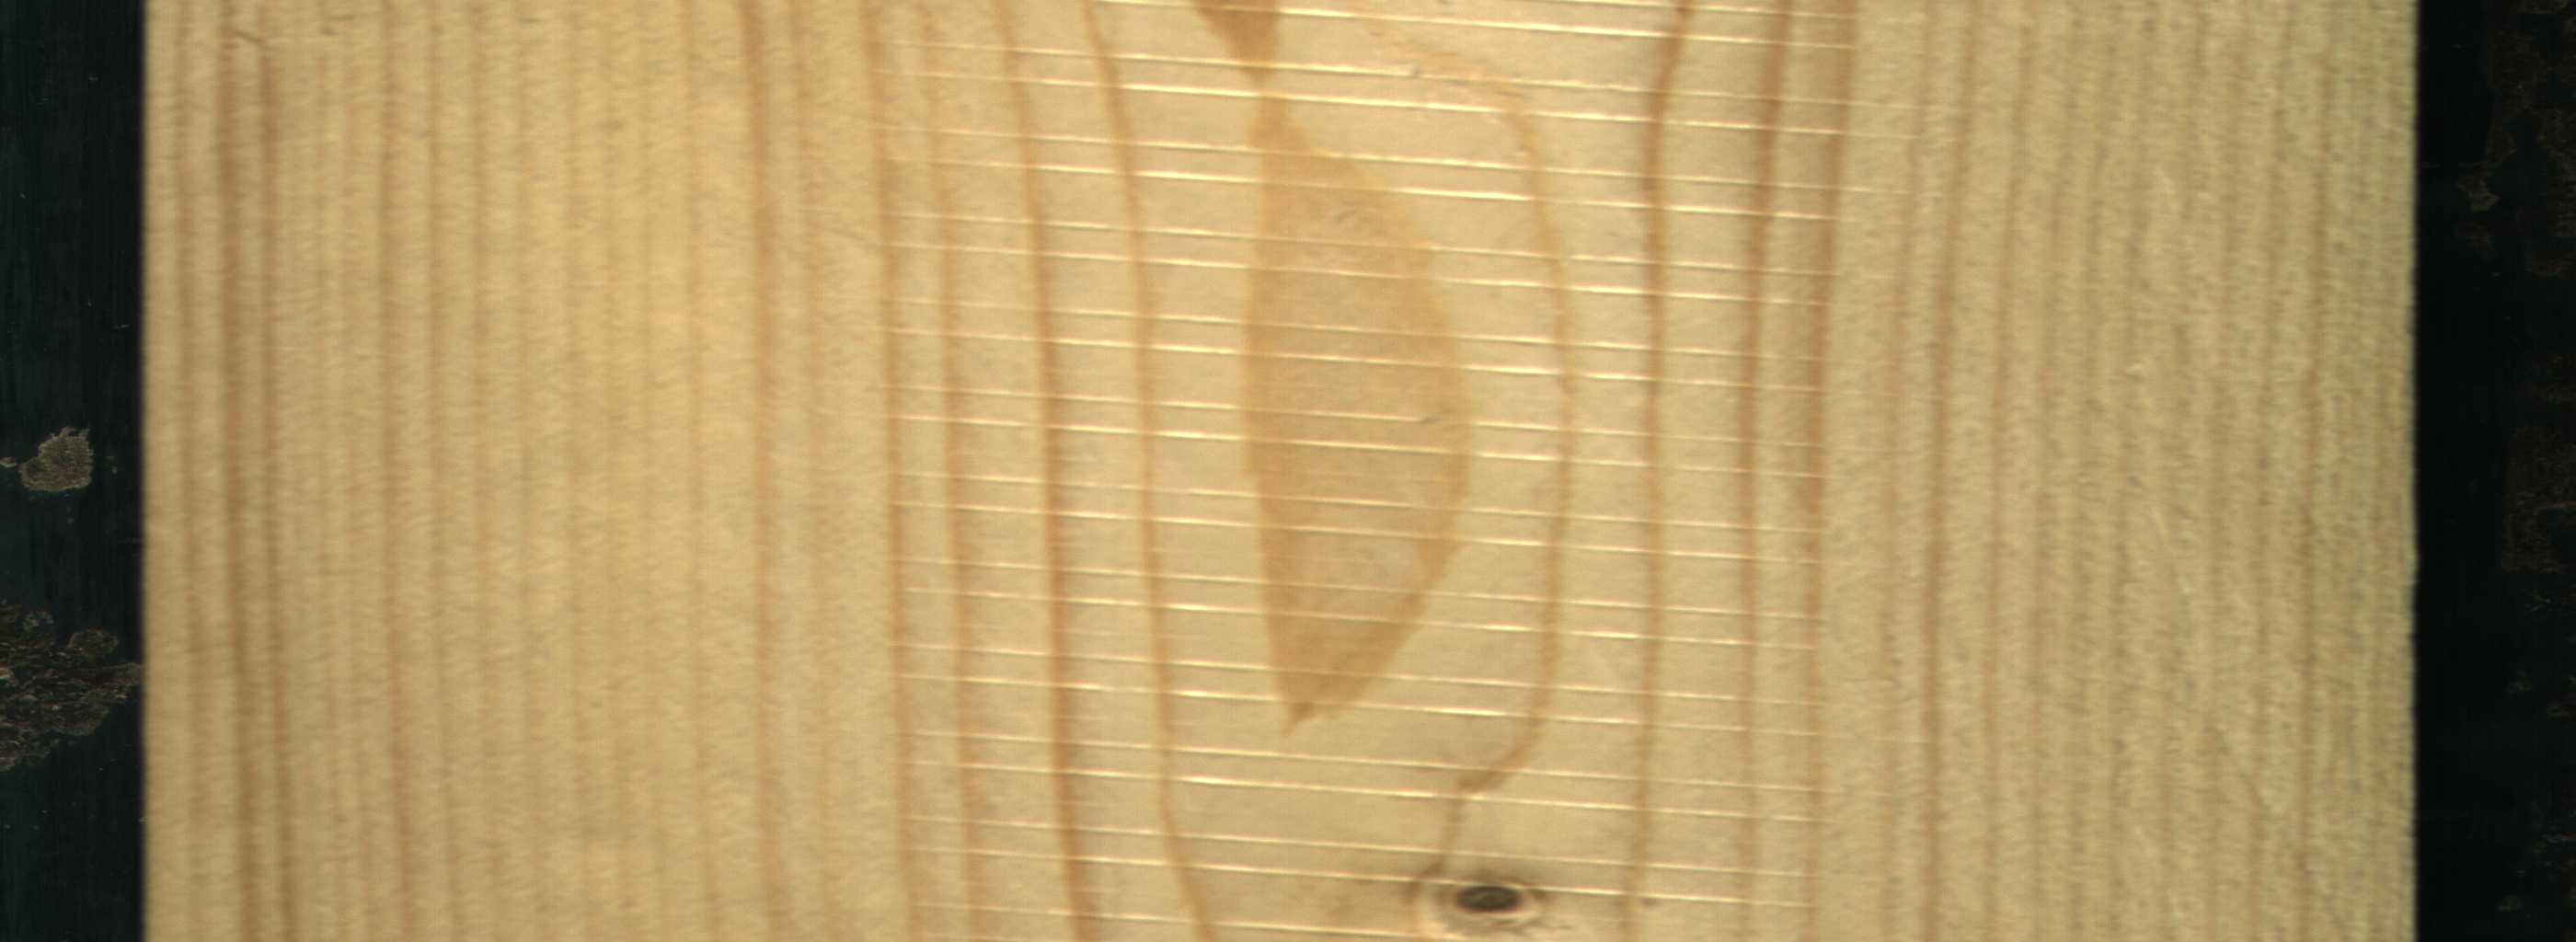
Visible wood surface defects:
Live_Knot